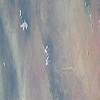
Label: land